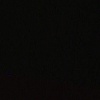
Label: space